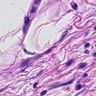
Metastatic tissue present: yes